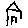
Label: house